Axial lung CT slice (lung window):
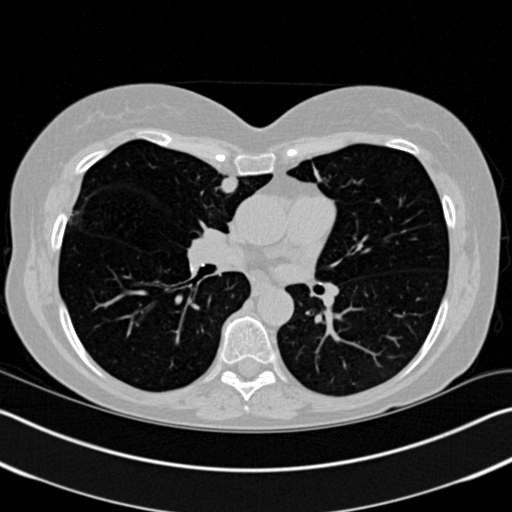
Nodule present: yes
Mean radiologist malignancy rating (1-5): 4.25